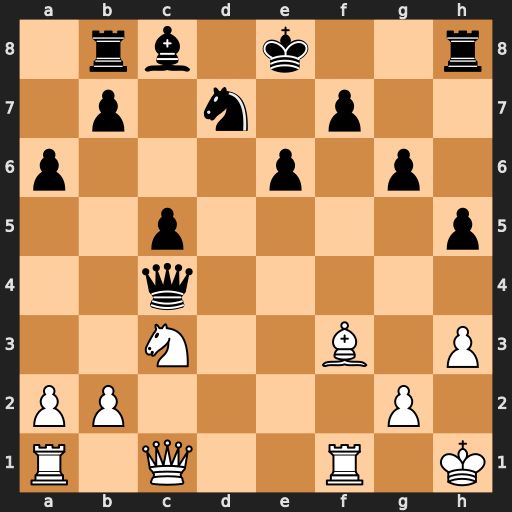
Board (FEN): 1rb1k2r/1p1n1p2/p3p1p1/2p4p/2q5/2N2B1P/PP4P1/R1Q2R1K
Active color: w
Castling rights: k
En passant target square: -
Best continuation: Qg5 Qd4 Nd5 O-O Ne7+ Kg7 Bxh5